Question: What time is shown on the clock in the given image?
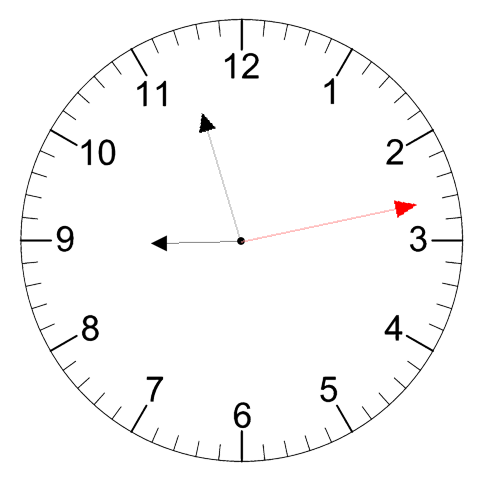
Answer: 08:57:13